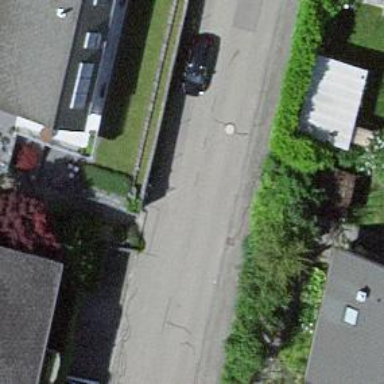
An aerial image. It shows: Road with steps.